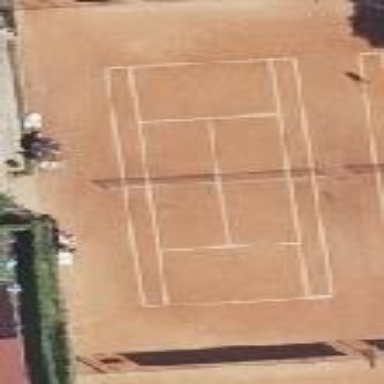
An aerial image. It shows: Clay tennis court pitch.